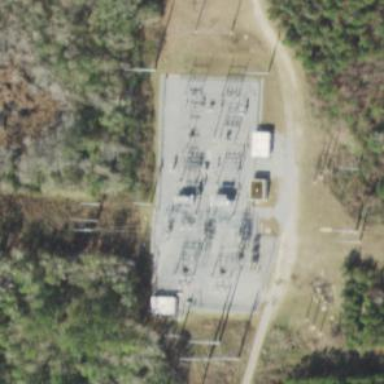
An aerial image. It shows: Outdoor substation at the transmission level.